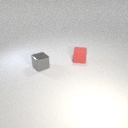
small gray metal cube to the left of small red rubber cube